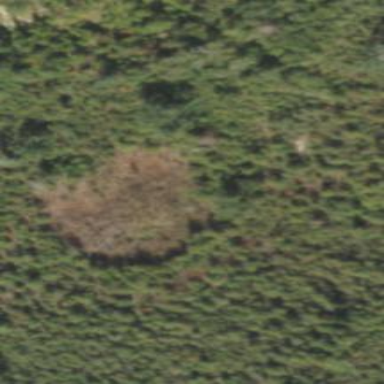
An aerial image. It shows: Patch of scrub vegetation.